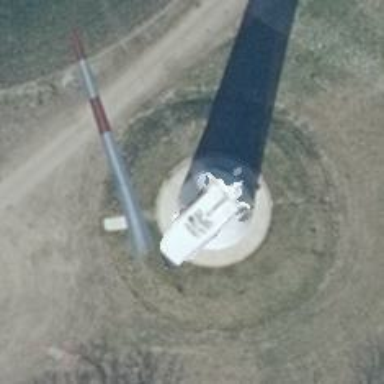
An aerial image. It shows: Wind generator powered by horizontal-axis wind turbine.